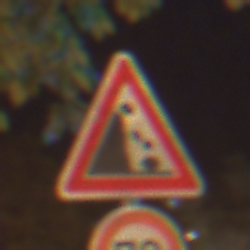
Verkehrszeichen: SteinschlagLinks
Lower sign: Geschwindigkeit70
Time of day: Night
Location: Outdoor (Urban)
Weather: PartlyCloudy
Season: NotSpecified
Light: Artificial